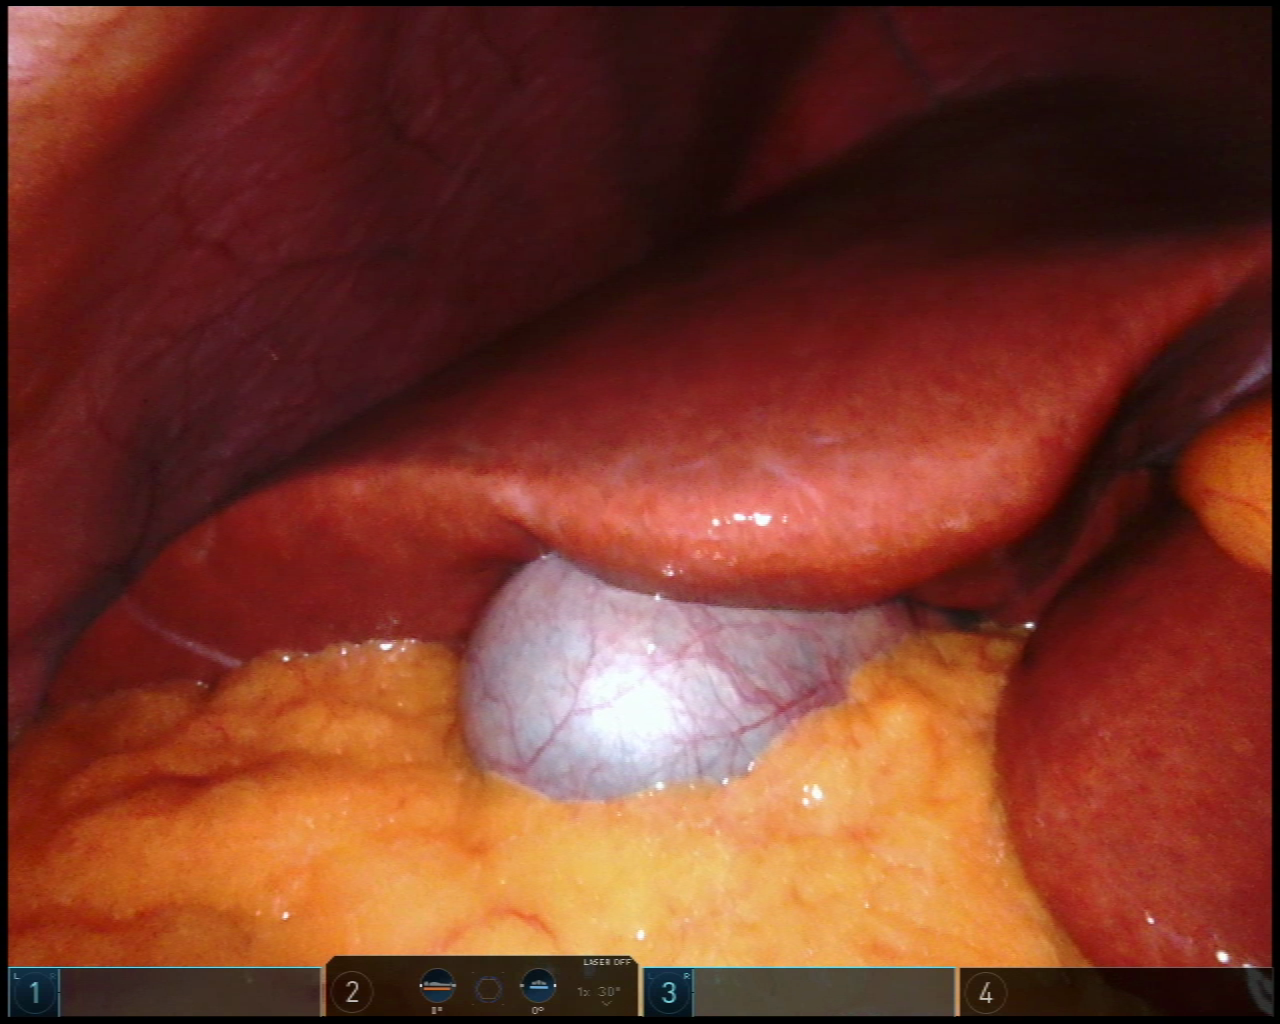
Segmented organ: liver
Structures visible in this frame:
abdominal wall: yes
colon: no
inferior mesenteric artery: no
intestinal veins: no
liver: yes
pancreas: no
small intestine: no
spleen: no
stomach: no
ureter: no
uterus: no
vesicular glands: no